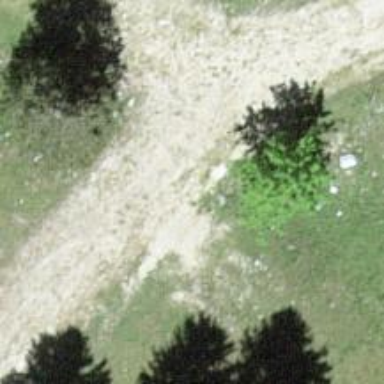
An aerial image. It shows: Track road with grade4 tracktype.